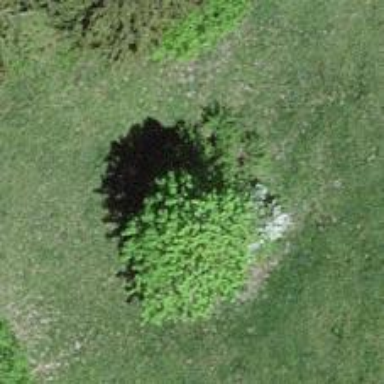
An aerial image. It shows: Beautiful tree in nature.